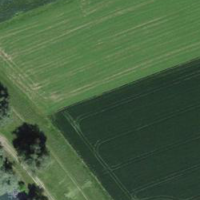
EUNIS habitat code: 52
Species observed at this site:
Cyaniris semiargus
Prunus padus
Polyommatus icarus